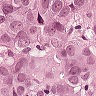
Metastatic tissue present: yes